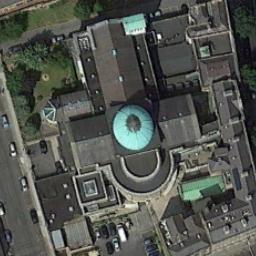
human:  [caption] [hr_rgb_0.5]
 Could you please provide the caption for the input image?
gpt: This is a church  Its roof is like an umbrella .

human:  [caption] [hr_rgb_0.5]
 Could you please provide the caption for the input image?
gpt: The church with a green circular pointed tower and the rest of the church has a cross-shaped sloping roof .

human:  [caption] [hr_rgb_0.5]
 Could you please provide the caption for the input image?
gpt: A church with a gray roof  The main house of the church has a cross-shaped roof  There are many trees and a road around the church  There are many cars on the road .

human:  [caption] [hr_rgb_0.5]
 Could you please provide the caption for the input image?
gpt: There is a gray church with a blue circular roof .

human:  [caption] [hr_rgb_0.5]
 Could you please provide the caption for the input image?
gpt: It is a gray church with a cross structure surrounded by many buildings .